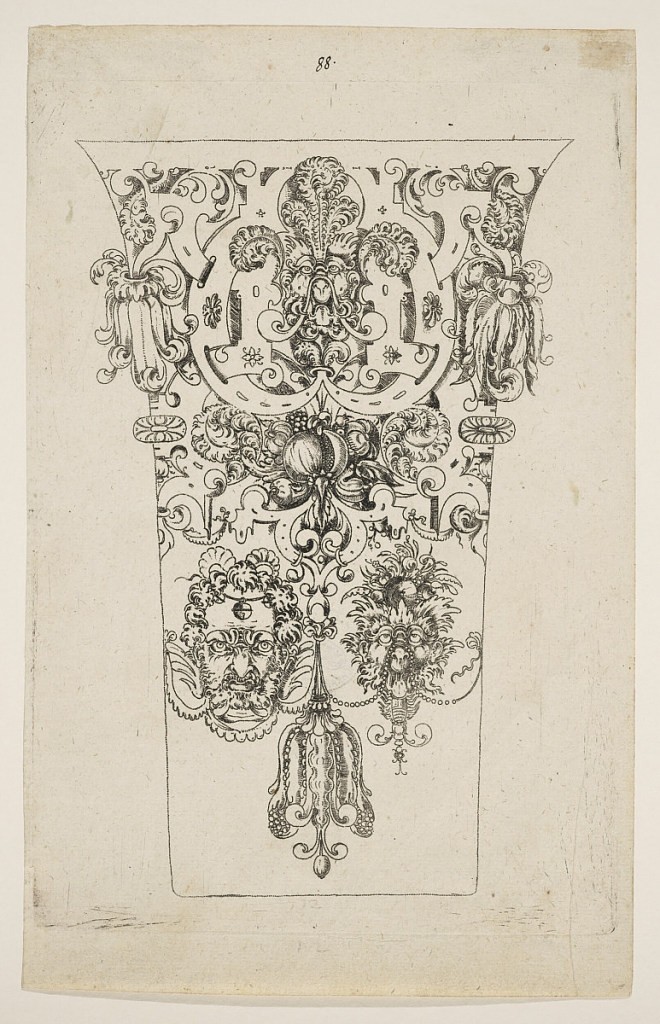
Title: Plate from 12 Stick Zum Verzaighnen Stechen Ver Fertigt (Set of Twelve Designs for Engraved Vessels)
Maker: Bernhard Zan, Germany, active ca. 1580
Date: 1580
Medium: Punch engraving, pen and black ink, graphite on off-white laid paper
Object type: Print
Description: A scrollwork frieze surrounds a fantastic animal mask ornamented with feathered headgear. Below a cluster of fruits and scrollwork, a seed flower hangs flanked by two additional masks.